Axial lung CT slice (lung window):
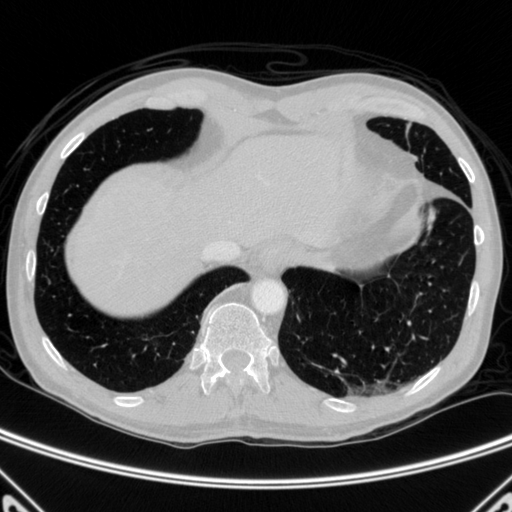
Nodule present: no